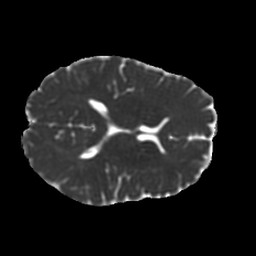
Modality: MD
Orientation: axial
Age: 31
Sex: female
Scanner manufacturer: ge
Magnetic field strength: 3 T
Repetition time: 7.8 s
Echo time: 0.0606 s